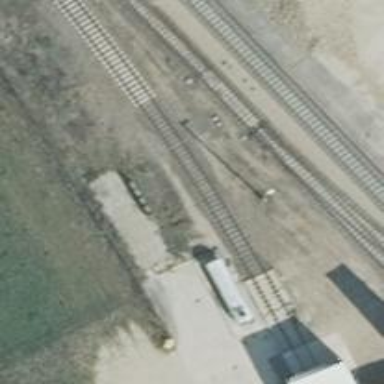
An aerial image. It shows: Railway spur service.